Field crop: maize
Growth stage: 1
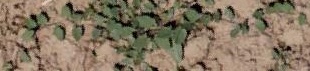
Species: convolvulus